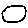
Label: circle